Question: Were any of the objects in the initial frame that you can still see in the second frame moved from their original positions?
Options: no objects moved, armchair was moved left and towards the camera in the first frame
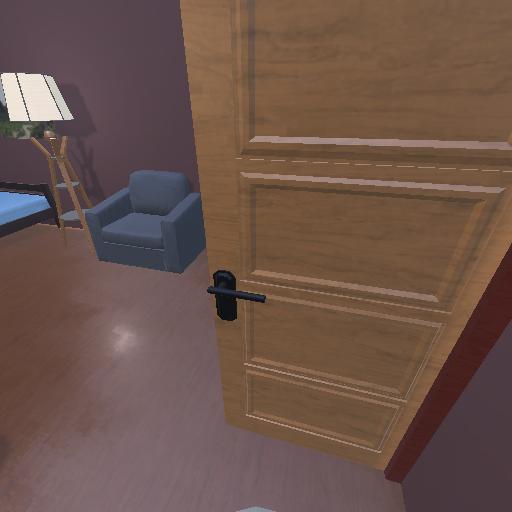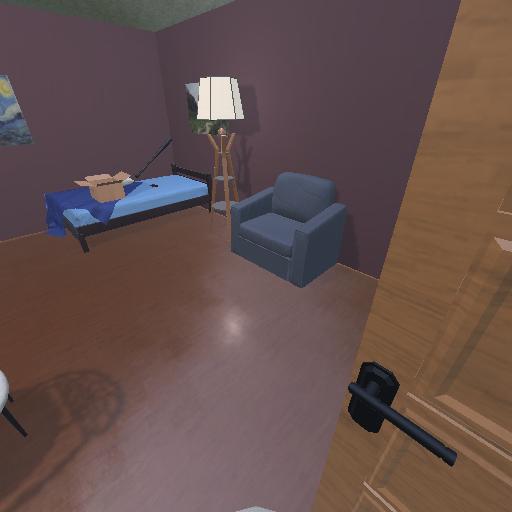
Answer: no objects moved